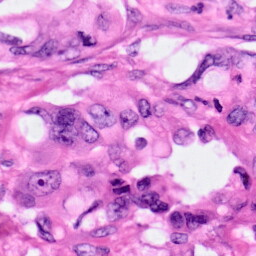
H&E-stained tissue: Pancreatic